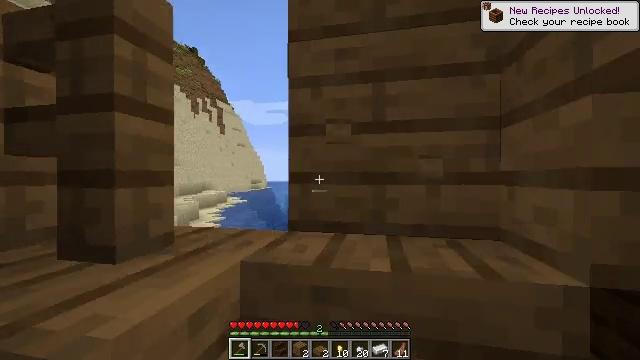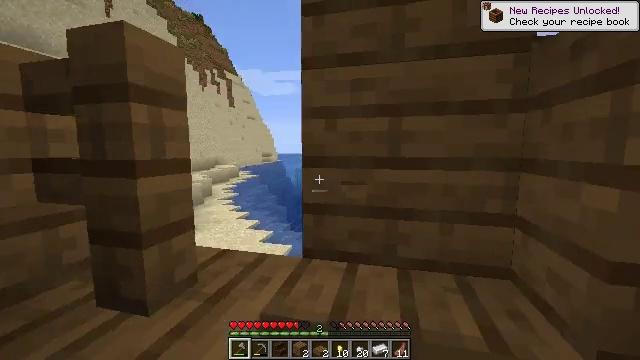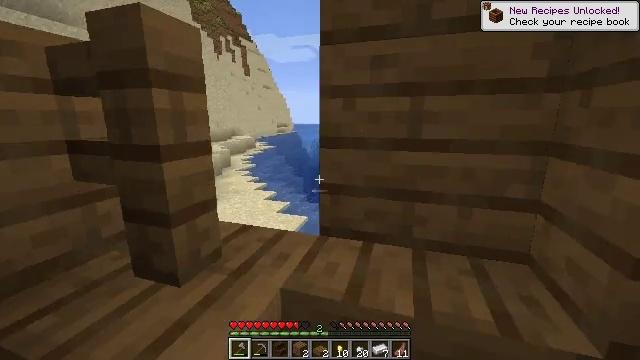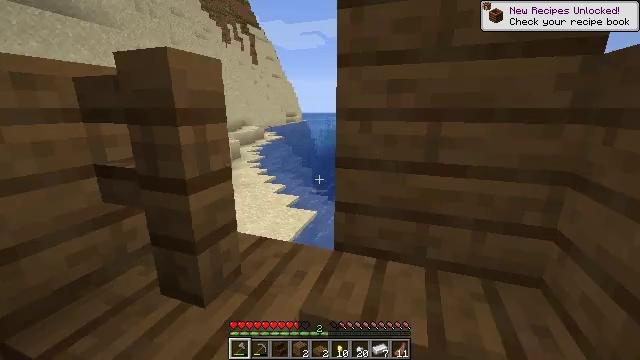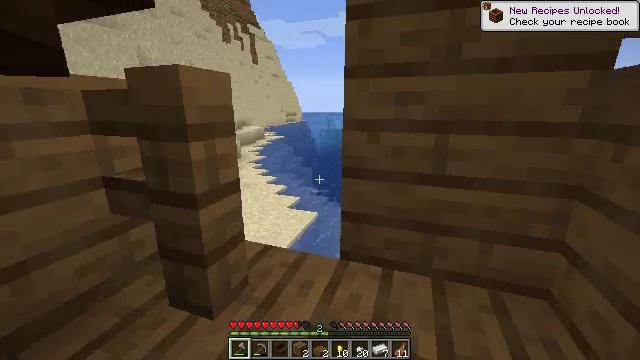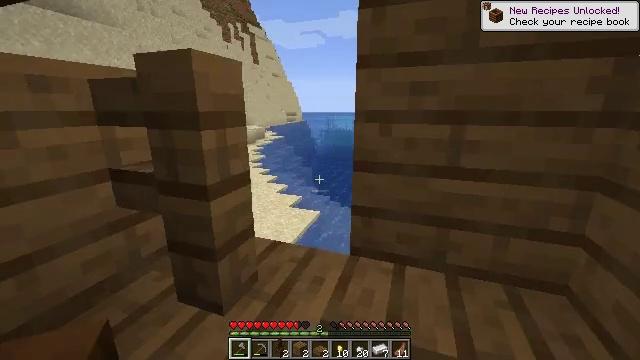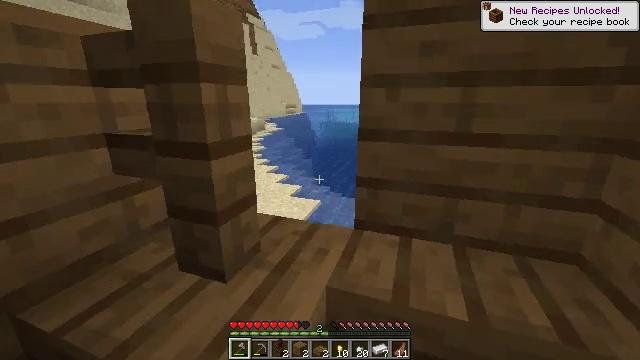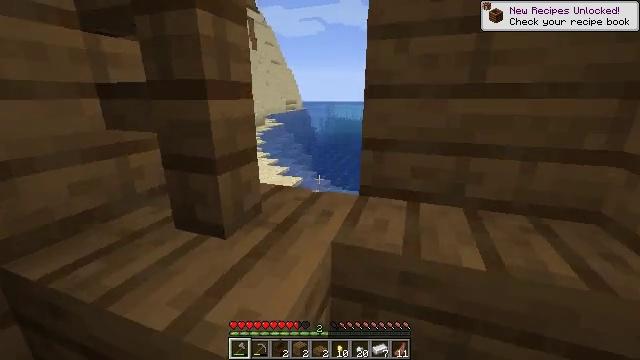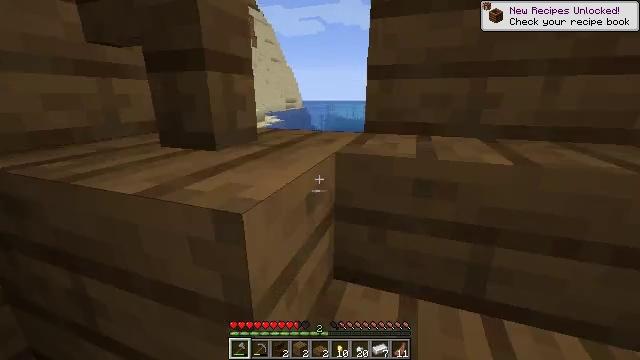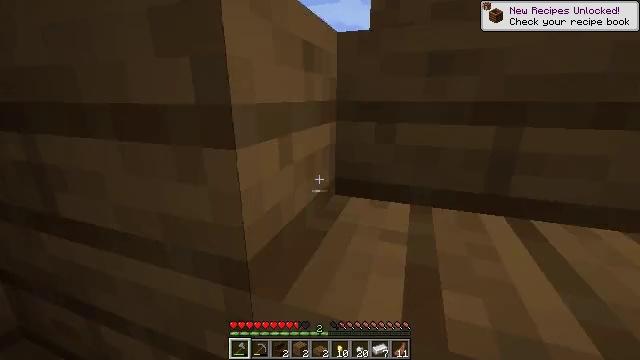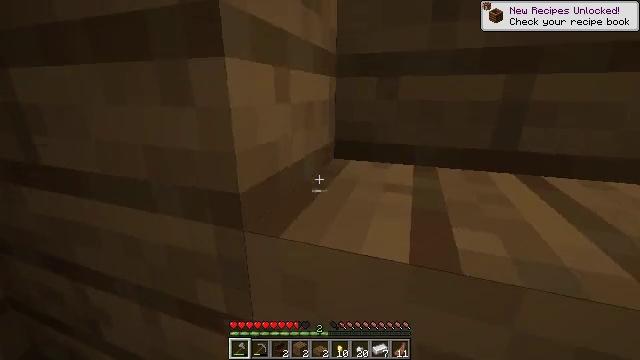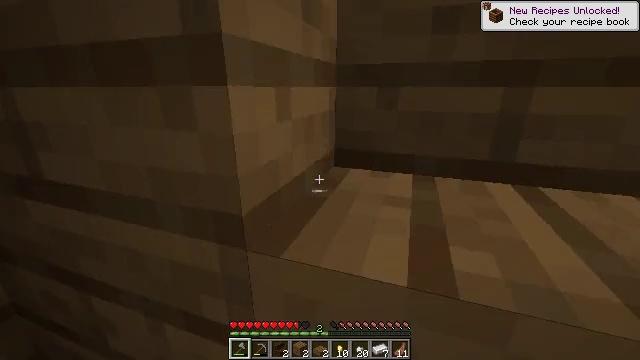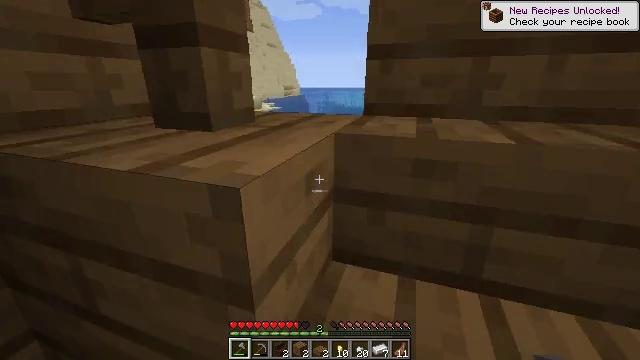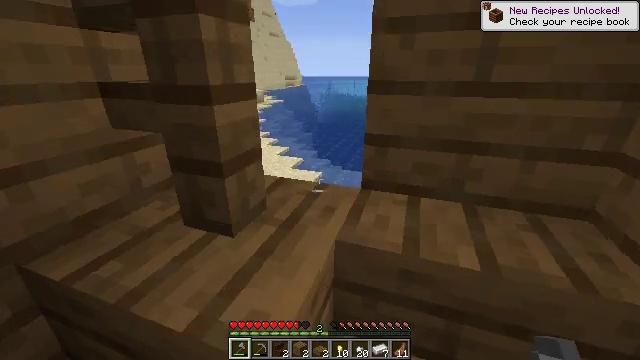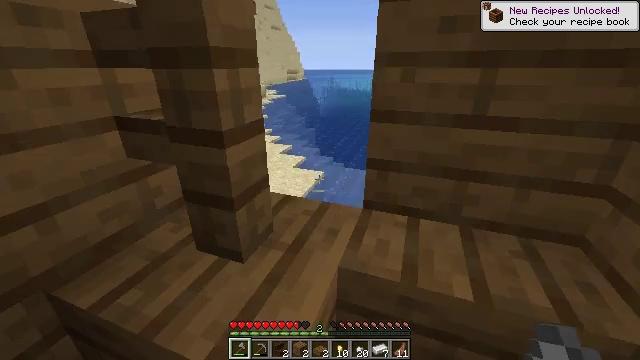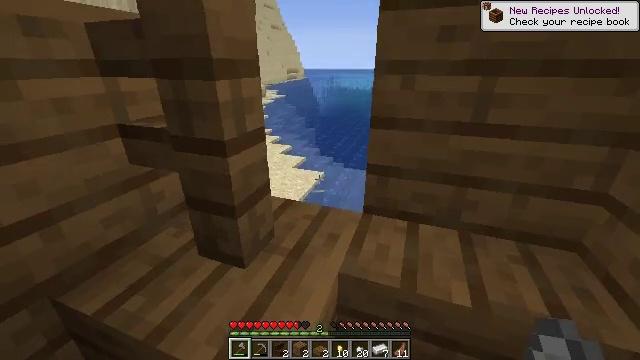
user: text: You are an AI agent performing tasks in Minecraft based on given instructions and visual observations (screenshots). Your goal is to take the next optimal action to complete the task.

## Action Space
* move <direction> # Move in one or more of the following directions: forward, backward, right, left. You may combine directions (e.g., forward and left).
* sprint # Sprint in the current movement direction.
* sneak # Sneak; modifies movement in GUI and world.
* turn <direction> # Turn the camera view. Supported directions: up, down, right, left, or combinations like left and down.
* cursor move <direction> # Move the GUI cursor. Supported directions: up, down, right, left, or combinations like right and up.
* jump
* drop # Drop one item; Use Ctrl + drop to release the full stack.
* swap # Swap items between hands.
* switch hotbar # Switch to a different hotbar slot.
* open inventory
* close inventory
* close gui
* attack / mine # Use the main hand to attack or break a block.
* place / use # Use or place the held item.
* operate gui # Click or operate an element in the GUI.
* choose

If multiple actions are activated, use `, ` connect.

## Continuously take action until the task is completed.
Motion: motion action
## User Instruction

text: Harvest the dark oak stairs for reuse.
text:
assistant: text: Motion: move forward, turn left and down
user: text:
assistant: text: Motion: move forward and move left, turn left and down
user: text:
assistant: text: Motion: move forward and move left, turn left and down
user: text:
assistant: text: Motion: move forward and move left
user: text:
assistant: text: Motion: move forward and move left
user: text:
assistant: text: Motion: move forward, turn down
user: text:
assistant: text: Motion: move forward
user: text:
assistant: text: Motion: move forward
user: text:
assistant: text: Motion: move forward
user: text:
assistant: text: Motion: move forward, jump
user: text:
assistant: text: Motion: move forward, jump
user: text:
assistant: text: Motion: move forward, jump
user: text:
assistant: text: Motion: move forward, turn down, jump
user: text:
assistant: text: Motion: move forward, turn down
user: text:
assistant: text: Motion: move forward and move right
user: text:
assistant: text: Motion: move forward and move right
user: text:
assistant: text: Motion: move forward and move right
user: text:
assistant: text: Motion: move forward and move right
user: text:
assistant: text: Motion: move forward and move right, turn down
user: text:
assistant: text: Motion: move forward and move right, turn right and down
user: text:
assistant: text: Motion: move forward and move right, turn right
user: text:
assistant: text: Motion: move forward and move right
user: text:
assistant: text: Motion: move forward and move right
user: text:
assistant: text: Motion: move forward and move right, jump
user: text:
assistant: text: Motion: move forward, jump
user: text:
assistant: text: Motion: move forward, jump
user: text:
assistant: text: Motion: move forward, jump
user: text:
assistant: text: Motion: move forward, jump
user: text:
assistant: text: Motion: move forward, jump
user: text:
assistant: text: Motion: move forward, turn left